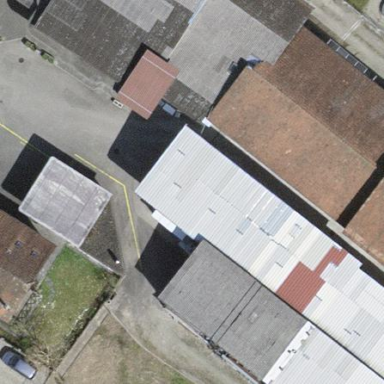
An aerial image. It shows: Building.